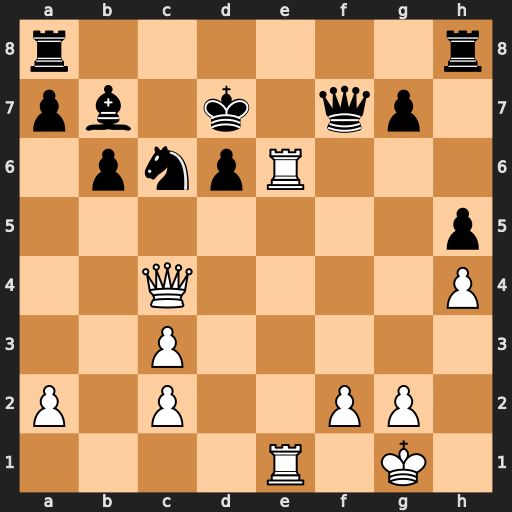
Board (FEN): r6r/pb1k1qp1/1pnpR3/7p/2Q4P/2P5/P1P2PP1/4R1K1
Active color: w
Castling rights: -
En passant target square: -
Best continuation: Rxd6+ Kxd6 Qxf7